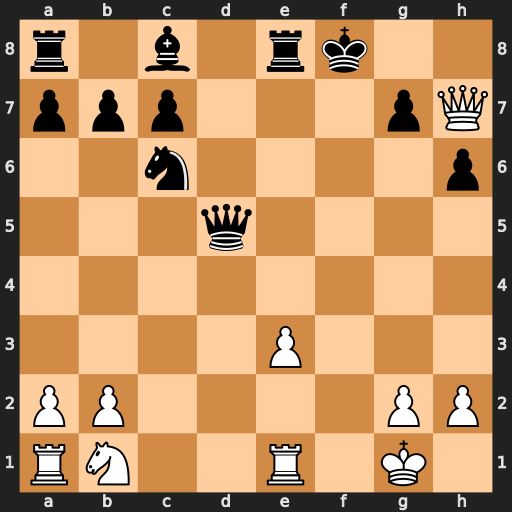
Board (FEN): r1b1rk2/ppp3pQ/2n4p/3q4/8/4P3/PP4PP/RN2R1K1
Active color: w
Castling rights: -
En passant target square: -
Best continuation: Rf1+ Ke7 Qxg7+